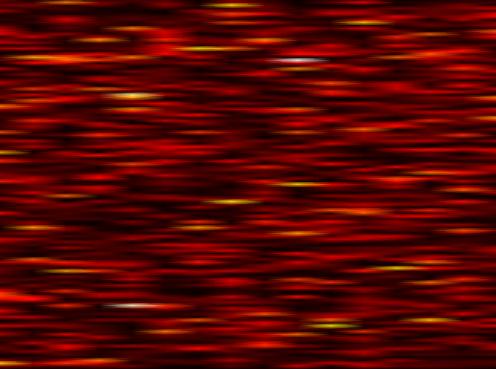
Label: WOLA